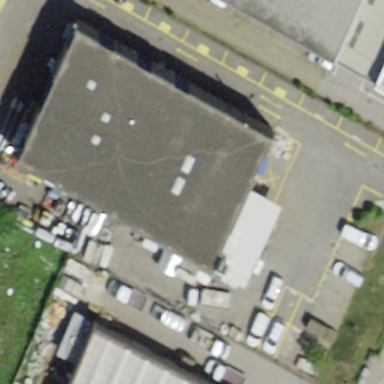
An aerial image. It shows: Industrial building.